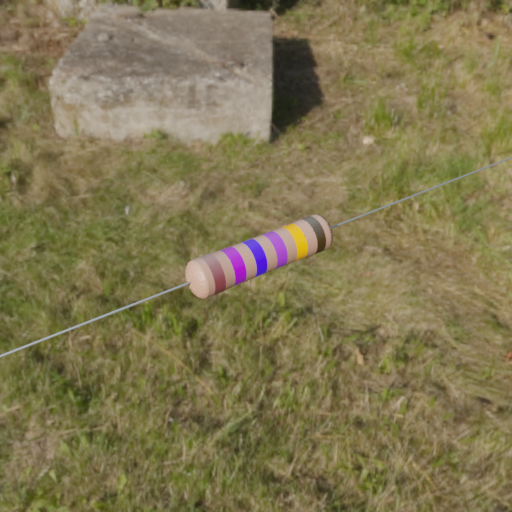
Resistor colour bands (in order): brown, violet, blue, violet, orange, black